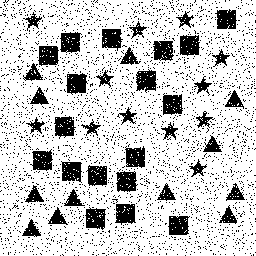
Squares: 18
Triangles: 12
Stars: 12
Total shapes: 42